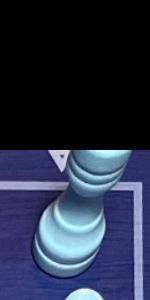
Label: Rook_White